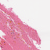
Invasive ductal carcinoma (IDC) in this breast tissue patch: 0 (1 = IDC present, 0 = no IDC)